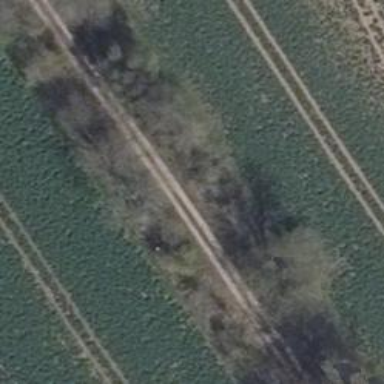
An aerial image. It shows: Row of deciduous broadleaved trees.